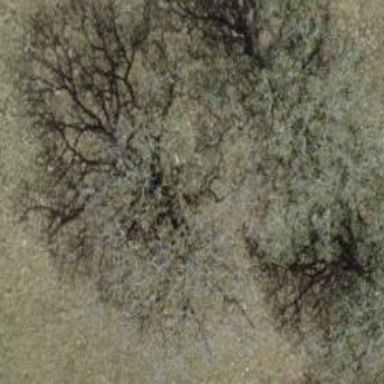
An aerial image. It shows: Single tag "natural: tree."